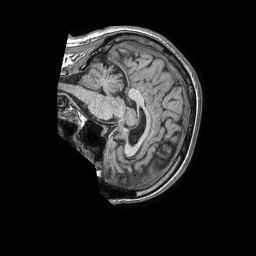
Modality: T1w
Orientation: sagittal
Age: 70
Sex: male
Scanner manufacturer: philips
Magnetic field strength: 1.5 T
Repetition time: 0.00764 s
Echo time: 0.003508 s